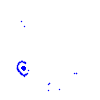
Particle: kaon